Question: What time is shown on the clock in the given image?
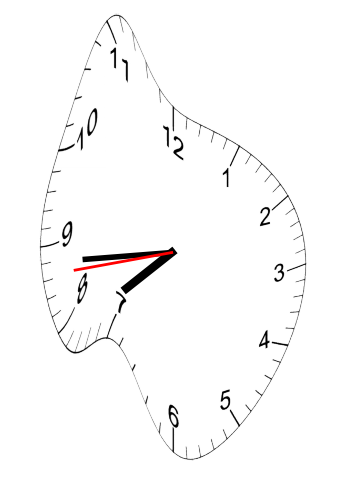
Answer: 07:43:43